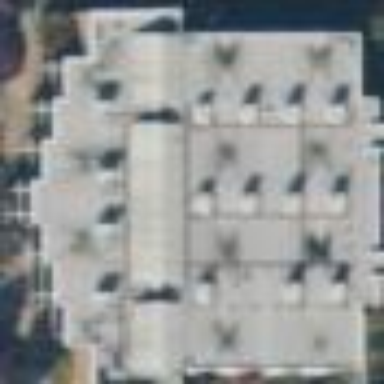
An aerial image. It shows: College building.